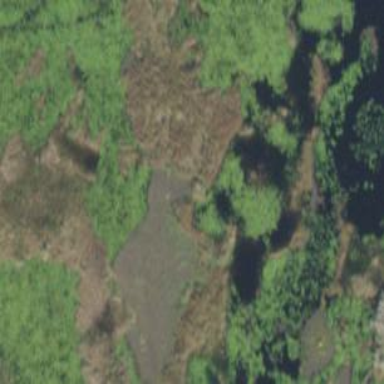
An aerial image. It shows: Wetland area.